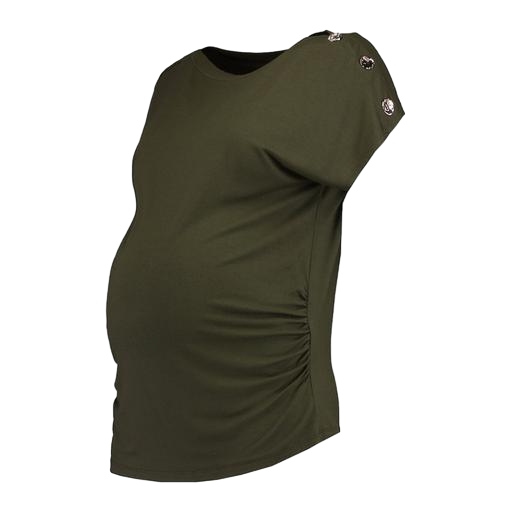
green maternity nursing top, green mama jersey top, green asymmetric t-shirt, white background